Field crop: maize
Growth stage: 1
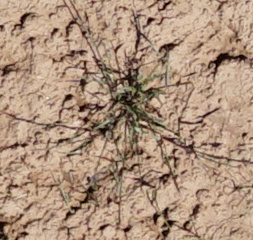
Species: lolium